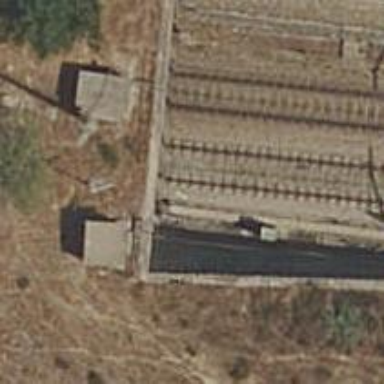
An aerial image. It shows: Railway with electrified contact lines.